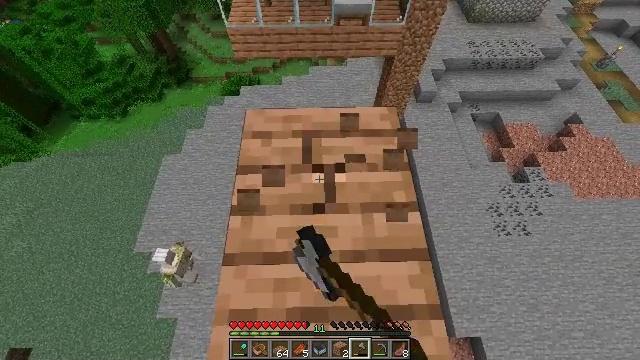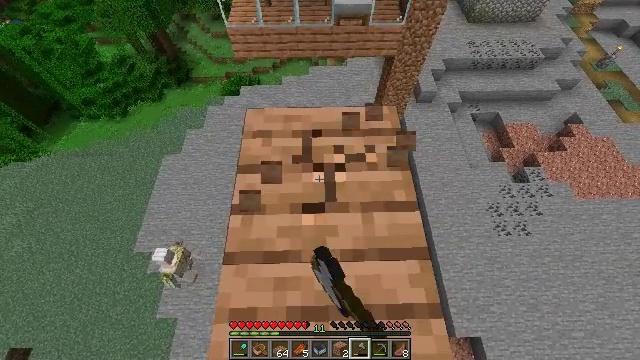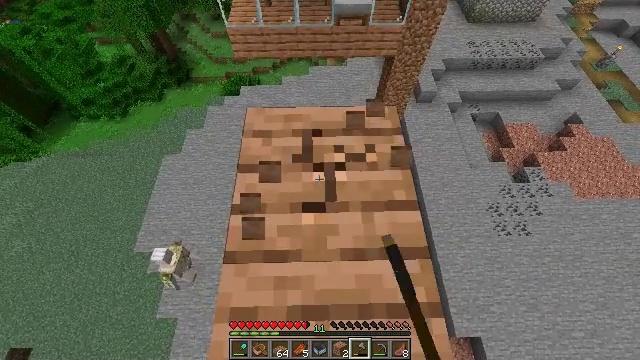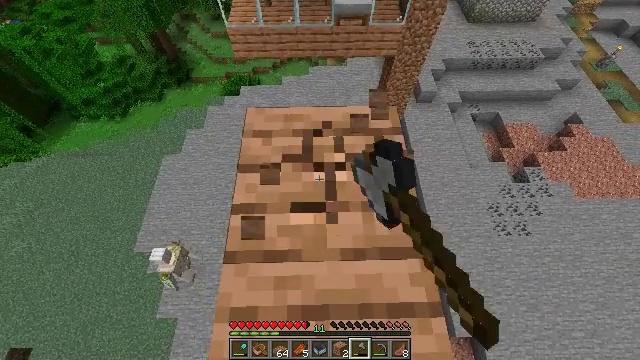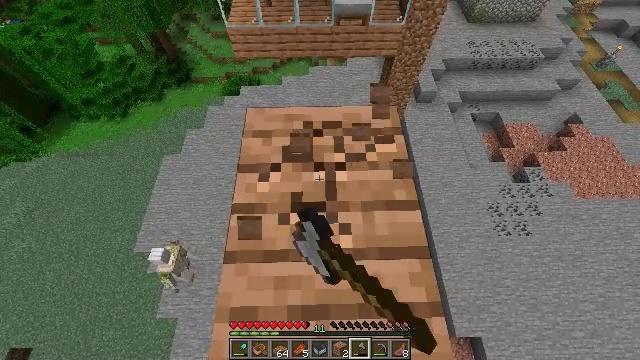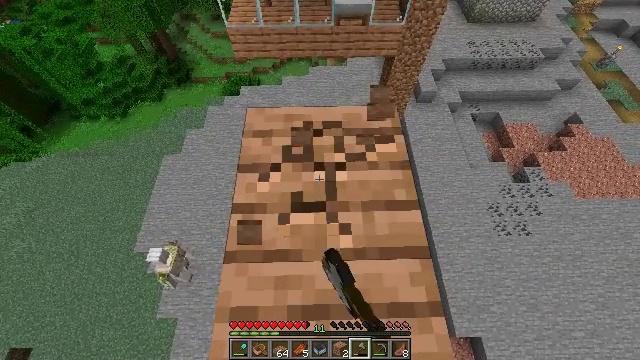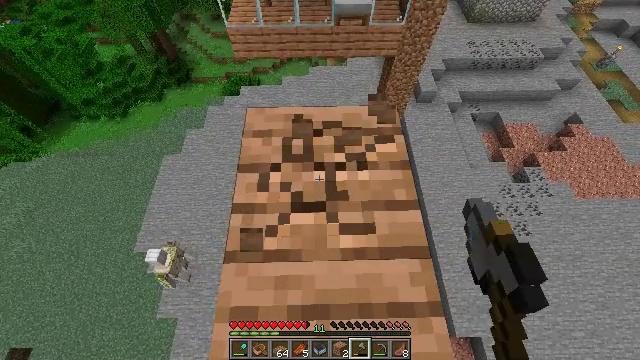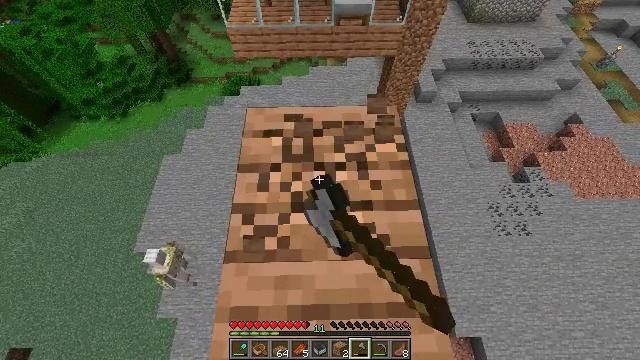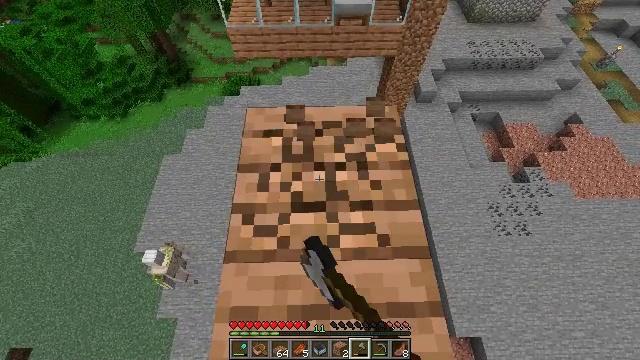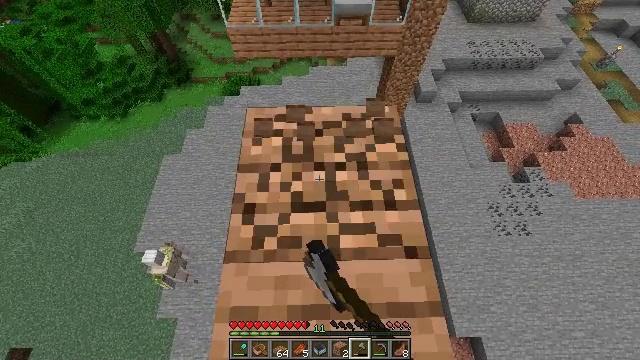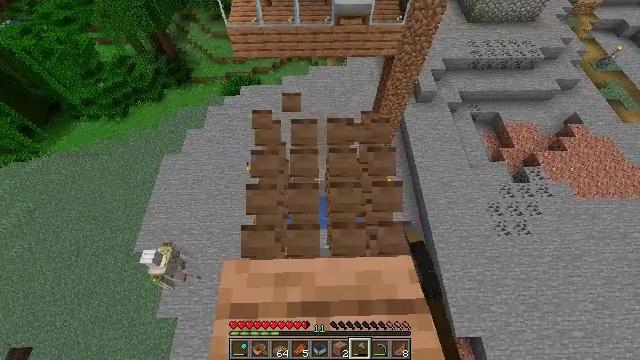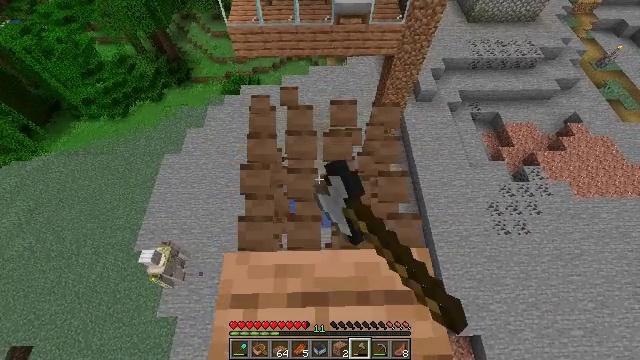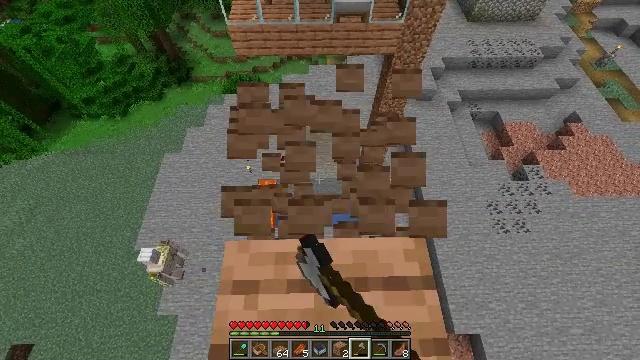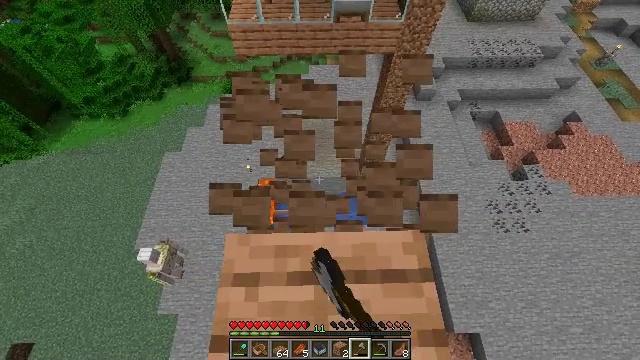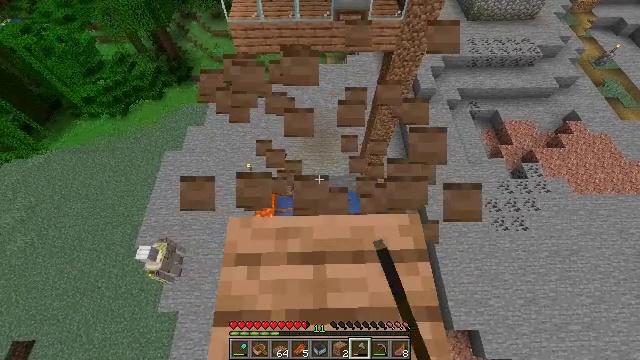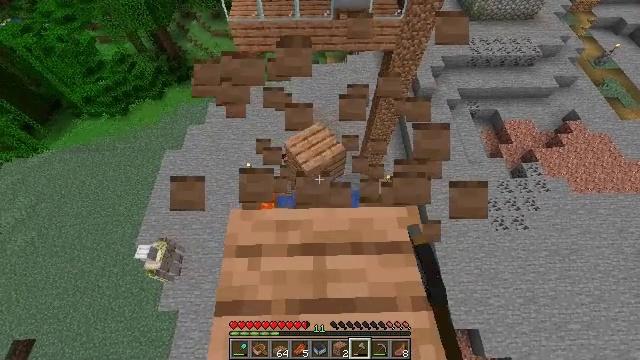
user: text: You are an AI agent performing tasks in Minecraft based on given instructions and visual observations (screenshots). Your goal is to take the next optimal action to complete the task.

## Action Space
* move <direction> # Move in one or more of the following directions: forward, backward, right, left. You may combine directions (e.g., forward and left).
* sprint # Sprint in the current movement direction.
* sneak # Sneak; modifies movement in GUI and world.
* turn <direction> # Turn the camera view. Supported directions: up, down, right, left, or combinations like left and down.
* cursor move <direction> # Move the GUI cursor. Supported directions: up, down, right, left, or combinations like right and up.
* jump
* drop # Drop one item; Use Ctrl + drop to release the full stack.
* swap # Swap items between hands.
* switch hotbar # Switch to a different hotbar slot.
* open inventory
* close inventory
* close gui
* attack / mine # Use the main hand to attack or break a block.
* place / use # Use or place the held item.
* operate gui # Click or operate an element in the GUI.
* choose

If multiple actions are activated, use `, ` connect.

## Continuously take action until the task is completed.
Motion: motion action
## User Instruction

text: Retrieve jungle planks by mining.
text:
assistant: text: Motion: sneak, attack / mine
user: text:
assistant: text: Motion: sneak, attack / mine
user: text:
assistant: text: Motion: sneak, attack / mine
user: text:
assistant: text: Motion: sneak, attack / mine
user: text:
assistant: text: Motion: sneak, attack / mine
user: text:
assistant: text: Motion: sneak, attack / mine
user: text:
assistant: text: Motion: sneak, attack / mine
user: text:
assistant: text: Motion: sneak, attack / mine
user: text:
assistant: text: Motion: sneak, attack / mine
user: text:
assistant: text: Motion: move back, sneak, attack / mine
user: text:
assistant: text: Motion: move back, sneak, attack / mine
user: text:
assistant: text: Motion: move back, sneak, attack / mine
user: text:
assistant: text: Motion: move back, sneak, attack / mine
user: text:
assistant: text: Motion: move back, sneak, attack / mine
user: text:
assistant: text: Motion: move back, sneak, attack / mine
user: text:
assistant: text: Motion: move back, sneak, attack / mine
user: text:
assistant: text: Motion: move back, sneak, attack / mine
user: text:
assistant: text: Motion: move back, sneak, attack / mine
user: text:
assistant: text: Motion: sneak, attack / mine
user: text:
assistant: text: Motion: sneak, attack / mine
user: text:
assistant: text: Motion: sneak, attack / mine
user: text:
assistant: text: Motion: sneak, attack / mine
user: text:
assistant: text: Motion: sneak, attack / mine
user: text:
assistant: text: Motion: sneak, attack / mine
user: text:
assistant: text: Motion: sneak, attack / mine
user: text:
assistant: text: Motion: sneak, attack / mine
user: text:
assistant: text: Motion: sneak, attack / mine
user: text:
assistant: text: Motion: sneak, attack / mine
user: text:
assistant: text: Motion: sneak, attack / mine
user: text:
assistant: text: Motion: sneak, attack / mine